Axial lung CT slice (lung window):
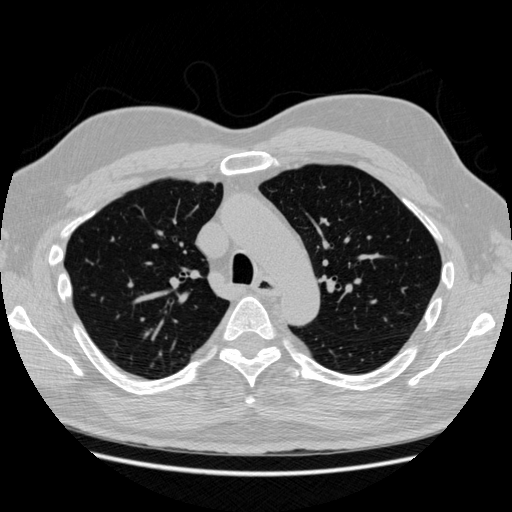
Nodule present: no